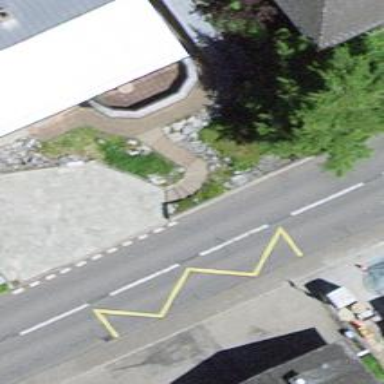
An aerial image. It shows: Bus stop equipped with public transport stop position.